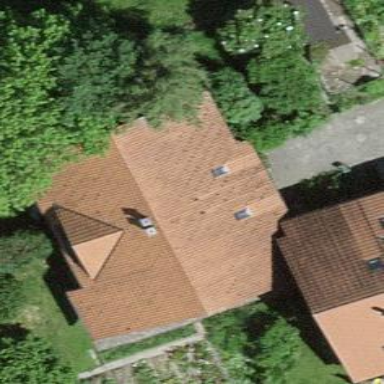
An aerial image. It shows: Residential building.